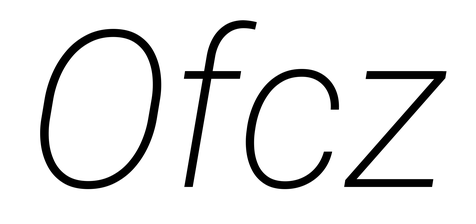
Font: Roboto-Italic_ExtraLight_Italic